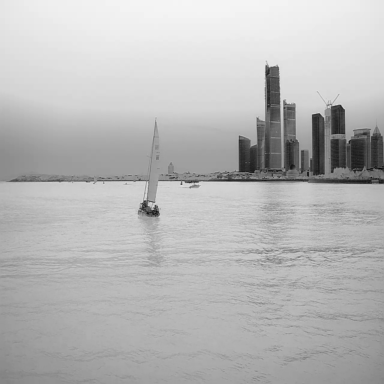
There are two sailboats in the infrared image.